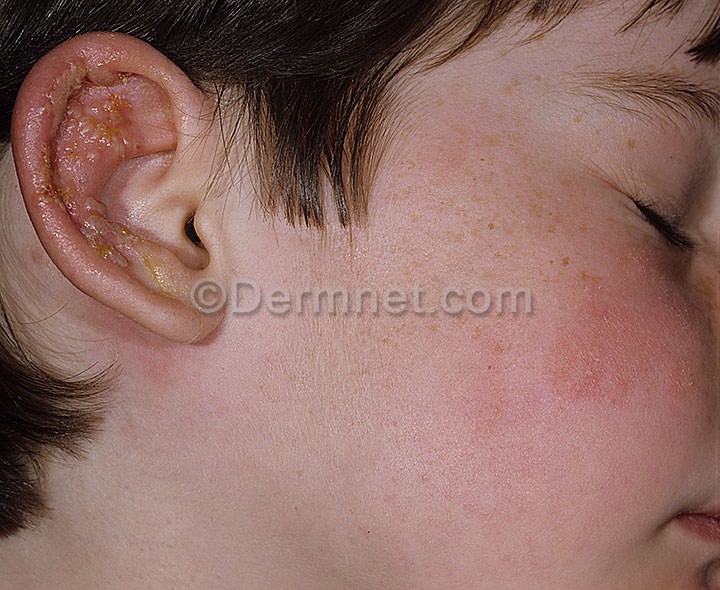
Disease: Light Diseases and Disorders of Pigmentation